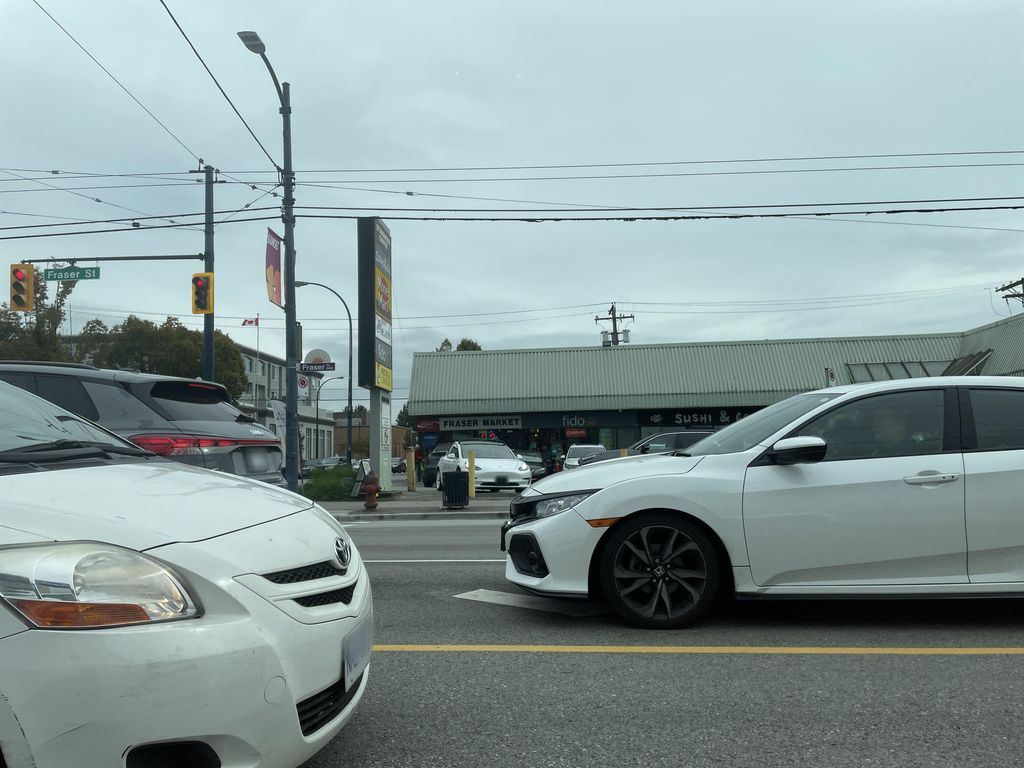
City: vancouver